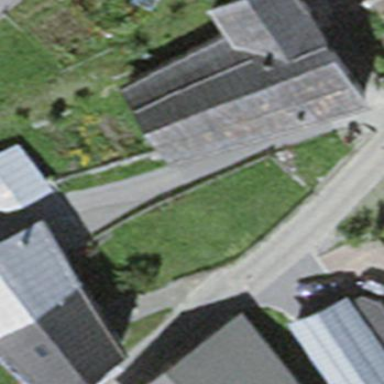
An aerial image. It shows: Building.